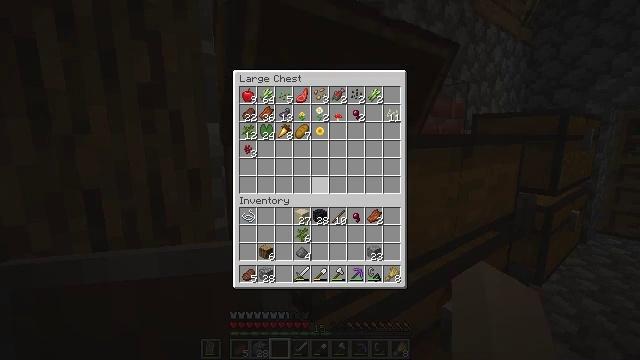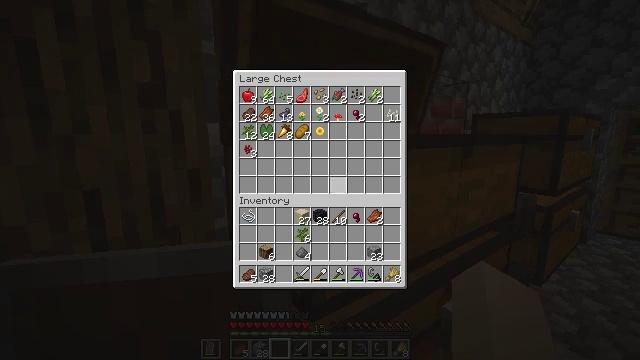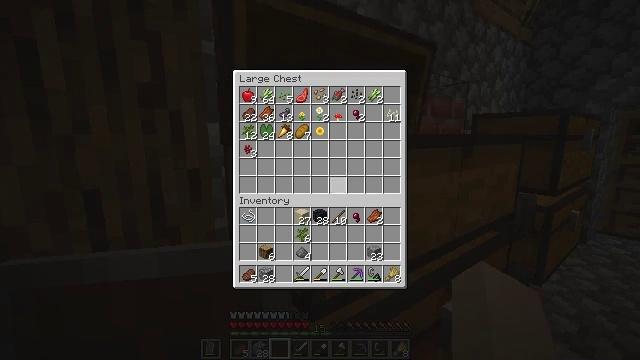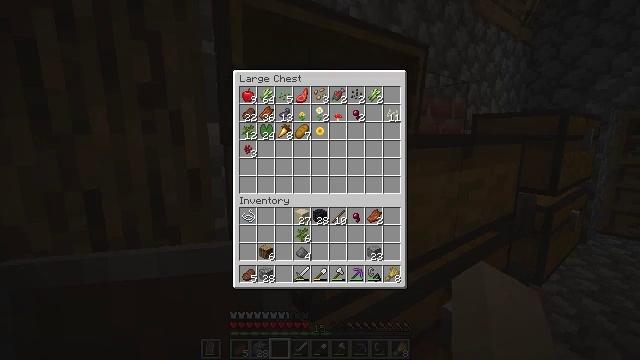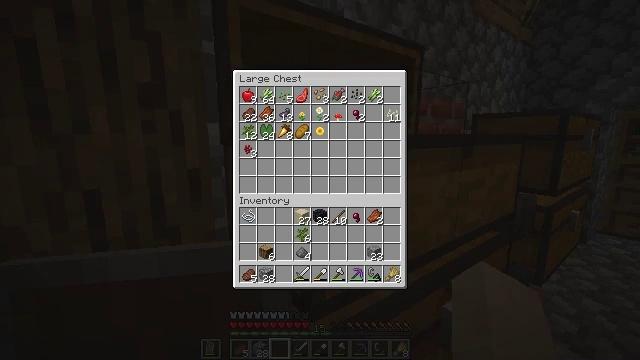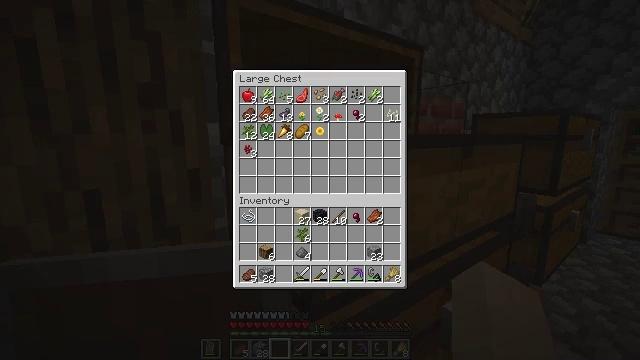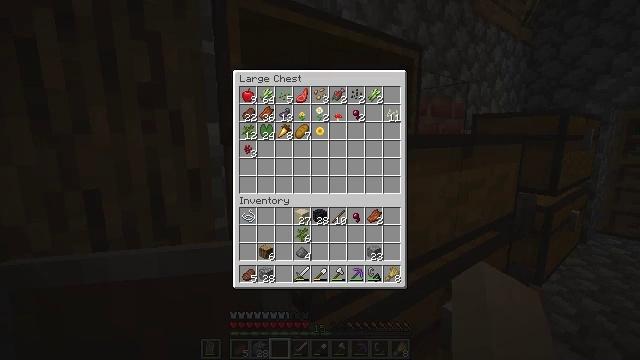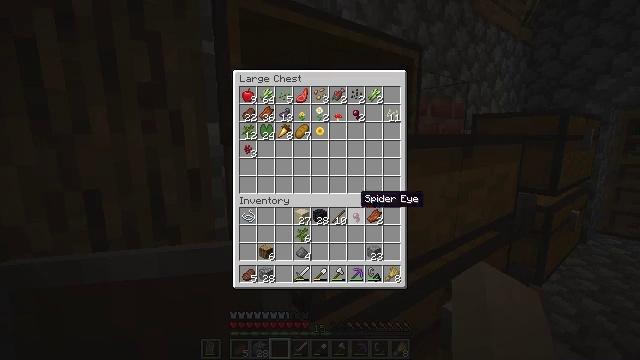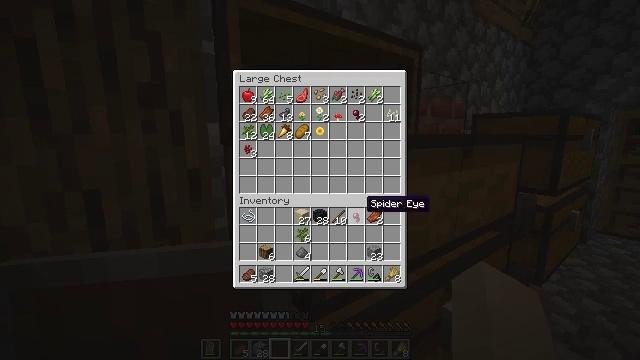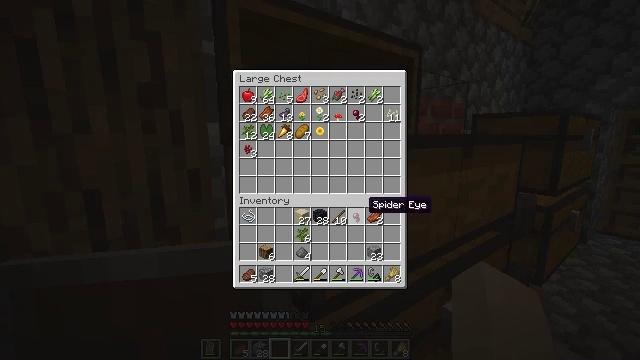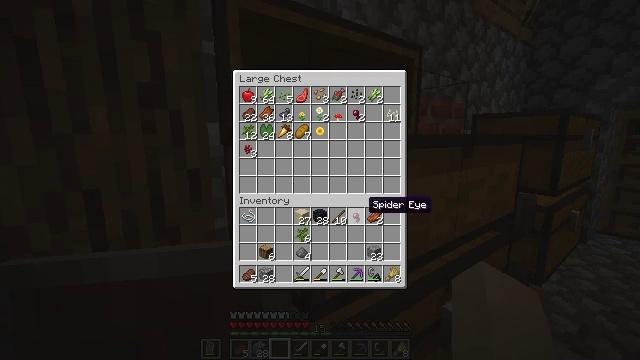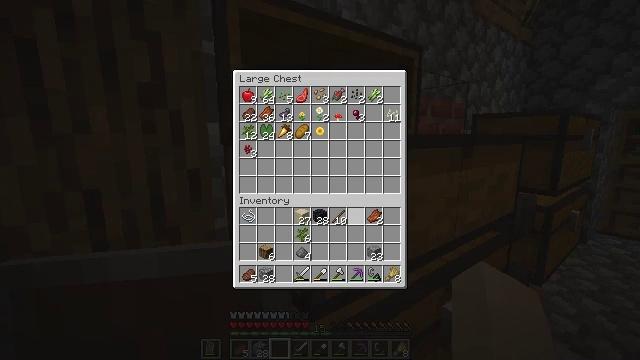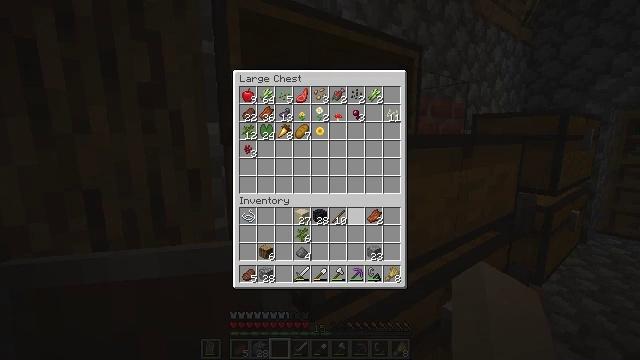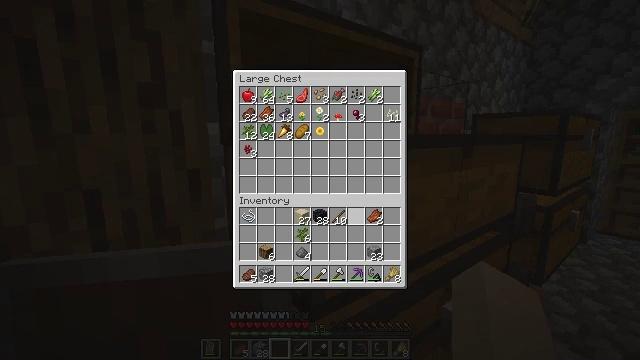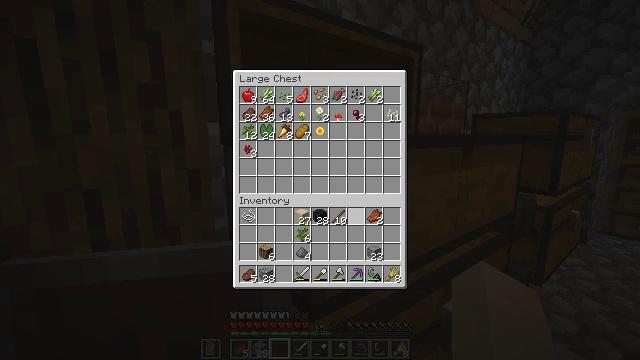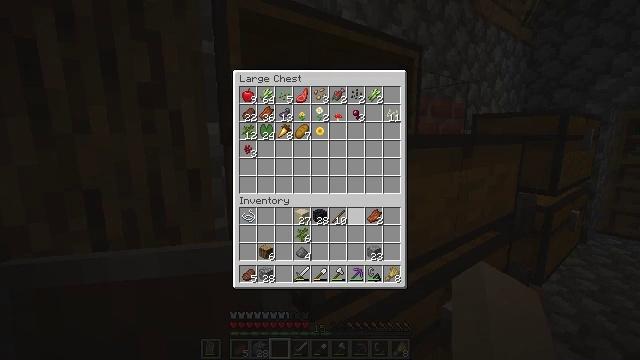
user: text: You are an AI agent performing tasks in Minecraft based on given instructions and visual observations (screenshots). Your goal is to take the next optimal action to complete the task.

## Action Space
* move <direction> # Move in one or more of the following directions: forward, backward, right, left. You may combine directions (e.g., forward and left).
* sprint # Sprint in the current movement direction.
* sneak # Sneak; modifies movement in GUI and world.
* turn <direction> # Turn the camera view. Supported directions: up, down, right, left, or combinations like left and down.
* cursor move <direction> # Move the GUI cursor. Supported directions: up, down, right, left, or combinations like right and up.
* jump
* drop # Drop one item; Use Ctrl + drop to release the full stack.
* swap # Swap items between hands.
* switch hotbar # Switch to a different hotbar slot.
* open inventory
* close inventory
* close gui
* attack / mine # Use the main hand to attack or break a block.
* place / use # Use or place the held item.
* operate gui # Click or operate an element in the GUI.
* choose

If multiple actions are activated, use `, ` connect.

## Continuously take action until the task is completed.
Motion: motion action
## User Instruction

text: craft item air
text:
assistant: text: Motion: sneak
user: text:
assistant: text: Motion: sneak, turn right
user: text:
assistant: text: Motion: sneak, turn right and down
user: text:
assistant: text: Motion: sneak
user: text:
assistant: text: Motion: sneak
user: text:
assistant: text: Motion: sneak
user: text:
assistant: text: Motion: sneak
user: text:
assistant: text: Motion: sneak
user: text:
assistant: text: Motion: sneak
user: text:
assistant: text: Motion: sneak
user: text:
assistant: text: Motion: sneak, use / place
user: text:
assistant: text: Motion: sneak, use / place
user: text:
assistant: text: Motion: sneak
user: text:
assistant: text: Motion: sneak
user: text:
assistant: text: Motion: sneak
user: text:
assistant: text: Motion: sneak
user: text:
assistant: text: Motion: sneak
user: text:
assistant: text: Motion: sneak
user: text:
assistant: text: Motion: sneak
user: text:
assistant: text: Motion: sneak
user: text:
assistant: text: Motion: sneak
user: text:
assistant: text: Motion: no_op
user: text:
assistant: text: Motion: no_op
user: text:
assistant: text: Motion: no_op
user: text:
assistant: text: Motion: no_op
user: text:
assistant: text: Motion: no_op
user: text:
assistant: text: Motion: no_op
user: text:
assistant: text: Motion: no_op
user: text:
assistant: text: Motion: no_op
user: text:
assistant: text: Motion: no_op